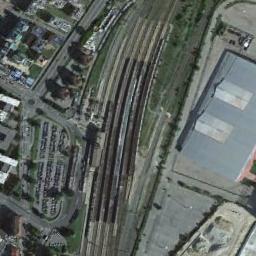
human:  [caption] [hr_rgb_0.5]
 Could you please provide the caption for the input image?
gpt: The railway station has some railways, trains and a parking lot and some other buildings are next to the railway station .

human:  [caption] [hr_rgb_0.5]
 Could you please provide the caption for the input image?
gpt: Many buildings are beside the railway station .

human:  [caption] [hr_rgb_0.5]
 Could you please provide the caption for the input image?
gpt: There is a fully equipped railway station in the city .

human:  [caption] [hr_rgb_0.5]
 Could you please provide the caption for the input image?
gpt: The railway station is next to some buildings and grass .

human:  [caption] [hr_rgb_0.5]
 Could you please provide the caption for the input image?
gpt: There are some buildings beside the railway station .